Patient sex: M
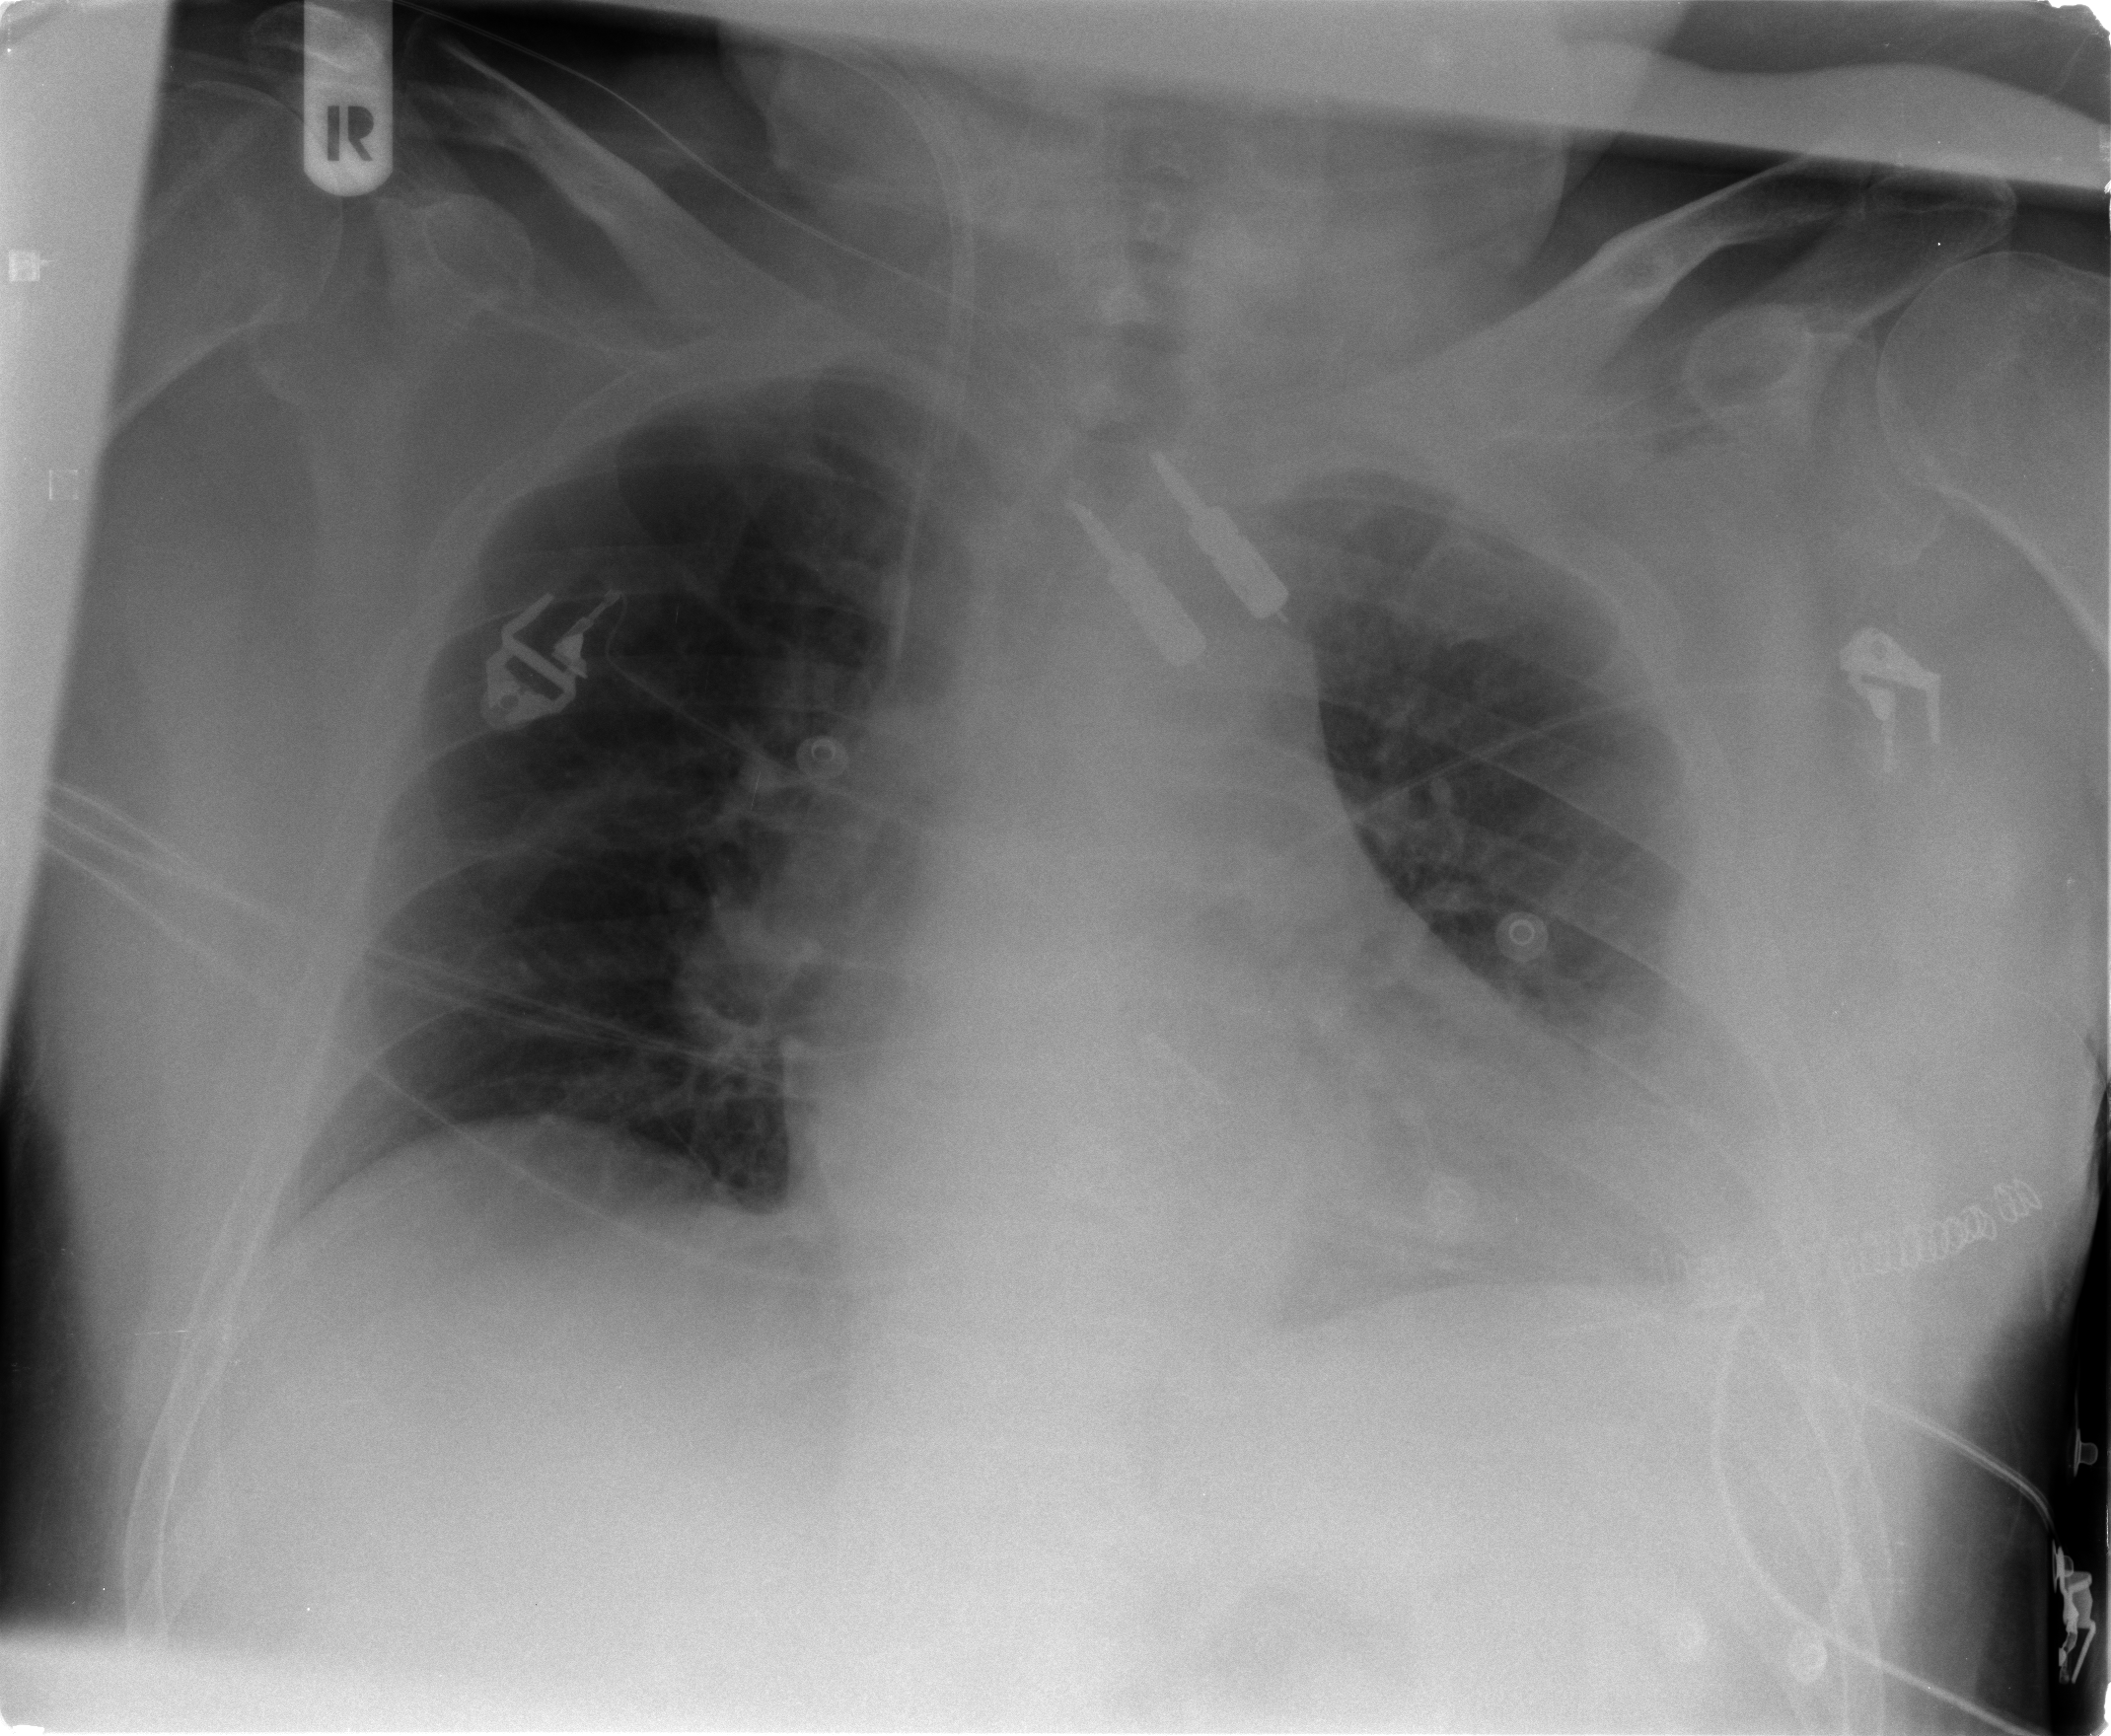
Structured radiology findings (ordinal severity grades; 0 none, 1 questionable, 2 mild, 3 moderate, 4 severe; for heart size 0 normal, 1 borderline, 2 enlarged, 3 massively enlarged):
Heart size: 0
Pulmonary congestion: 0
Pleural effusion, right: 0
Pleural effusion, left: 2
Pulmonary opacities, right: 0
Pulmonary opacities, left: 0
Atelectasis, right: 1
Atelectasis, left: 2